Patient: sex M, age 26
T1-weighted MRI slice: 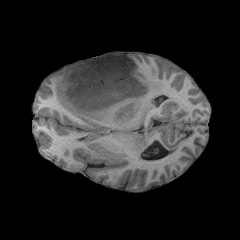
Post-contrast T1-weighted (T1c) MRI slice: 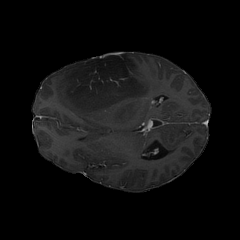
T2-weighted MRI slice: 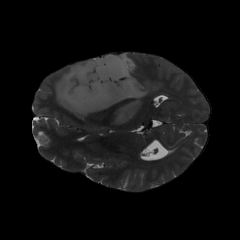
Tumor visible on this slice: yes
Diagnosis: Astrocytoma, IDH-mutant
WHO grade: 3